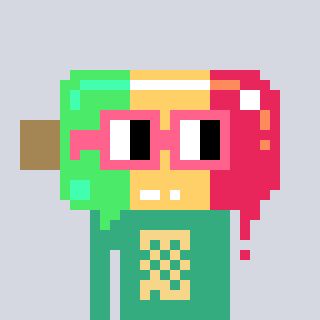
a pixel art character with square pink glasses, a icepop-shaped head and a teal-colored body on a cool background